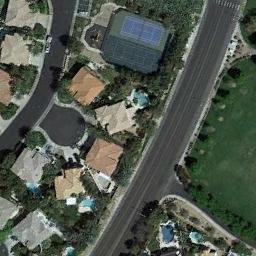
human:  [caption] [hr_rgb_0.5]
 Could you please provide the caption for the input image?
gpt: There are many different shapes and sizes of buildings next to the tennis courts .

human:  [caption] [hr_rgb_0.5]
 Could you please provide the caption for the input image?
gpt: There are two small pure green tennis courts .

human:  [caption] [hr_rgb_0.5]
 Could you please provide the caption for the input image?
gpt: There is a road between the tennis court and the residential area and the lawn, With trees in it .

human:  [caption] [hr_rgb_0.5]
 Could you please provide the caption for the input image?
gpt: The tennis court is on the grass next to some buildings and trees .

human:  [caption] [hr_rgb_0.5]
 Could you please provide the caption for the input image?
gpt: There are some buildings and a green meadow beside the tennis court .